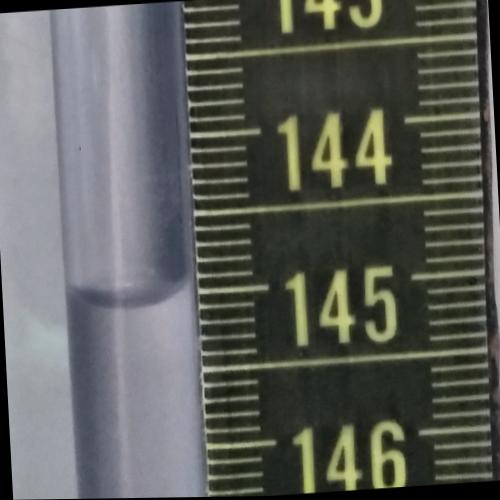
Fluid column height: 145.0 cm